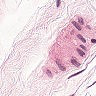
Metastatic tissue present: no